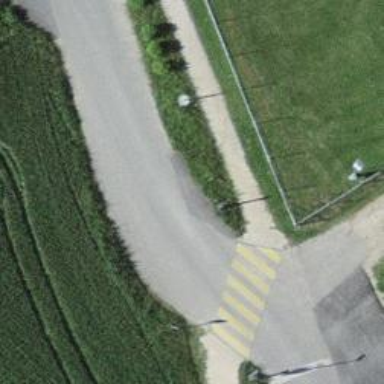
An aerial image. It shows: Paved residential road.